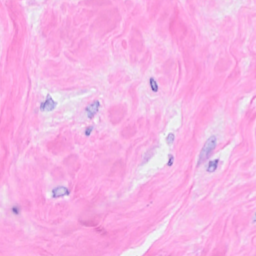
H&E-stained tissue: Breast